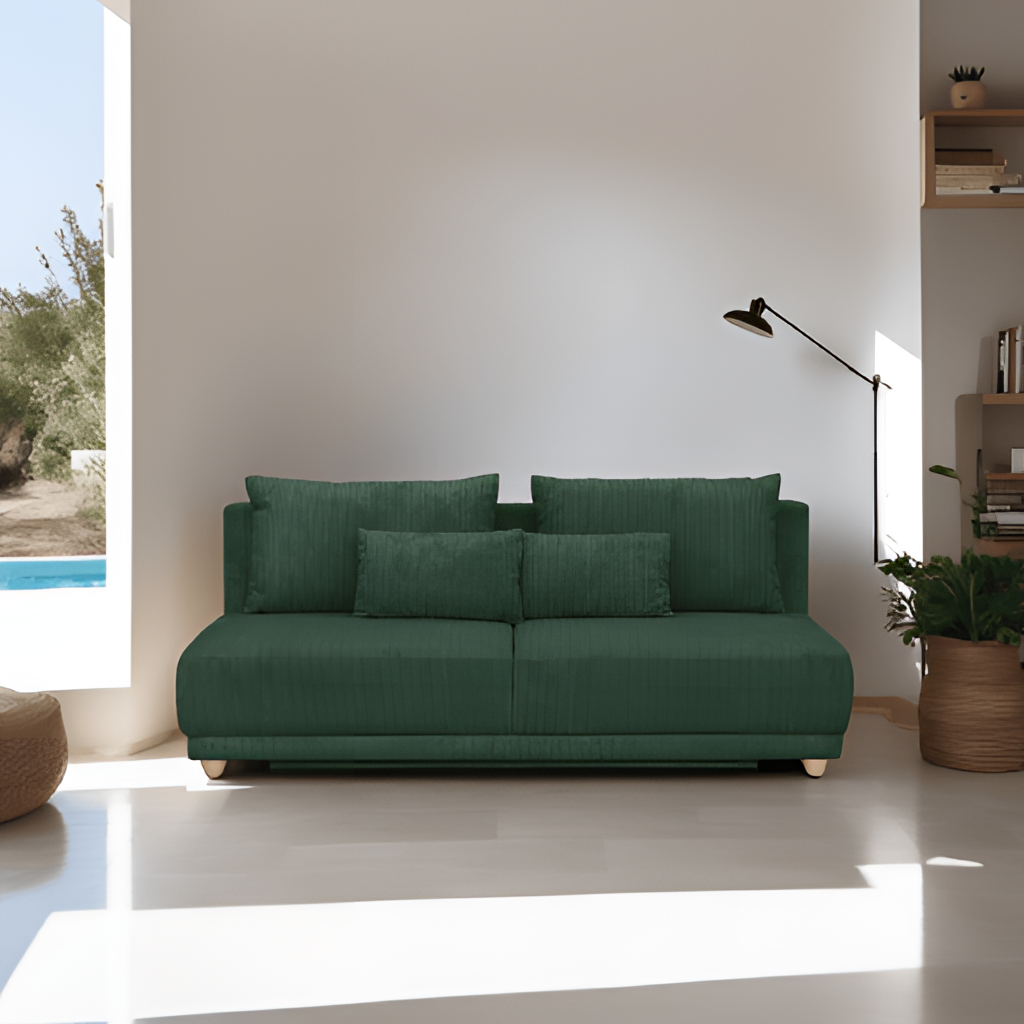
living room, green fabric sofa, minimalist, wood flooring, with plank pattern, paint wallpaper, with solid pattern